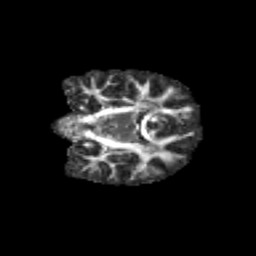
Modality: FA
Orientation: coronal
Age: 12
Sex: female
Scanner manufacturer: siemens
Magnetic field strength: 3 T
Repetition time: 3.8 s
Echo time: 0.07 s